Interaction volume radius: 5 \u00c5
Interaction volume height: 10 \u00c5
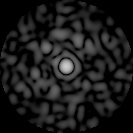
Disorder parameter: 0.8996